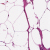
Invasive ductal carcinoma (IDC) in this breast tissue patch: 0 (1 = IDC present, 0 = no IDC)